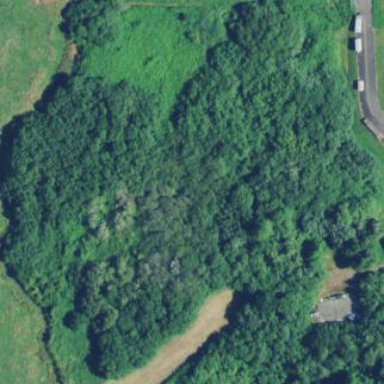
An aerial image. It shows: Woodland with evergreen needle-leaved trees.